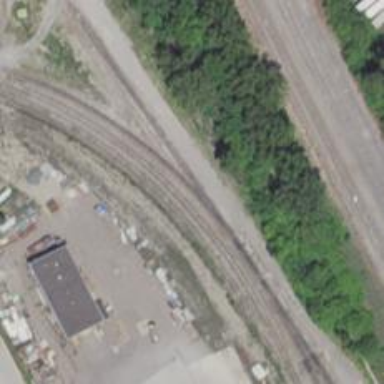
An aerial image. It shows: Railway yard.